Interaction volume radius: 5 \u00c5
Interaction volume height: 25 \u00c5
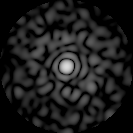
Disorder parameter: 0.8098